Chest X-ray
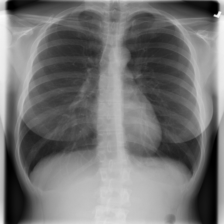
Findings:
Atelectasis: negative
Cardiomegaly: negative
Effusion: negative
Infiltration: positive
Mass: negative
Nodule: negative
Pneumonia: negative
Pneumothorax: negative
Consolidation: negative
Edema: negative
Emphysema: negative
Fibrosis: negative
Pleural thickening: negative
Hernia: negative